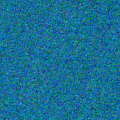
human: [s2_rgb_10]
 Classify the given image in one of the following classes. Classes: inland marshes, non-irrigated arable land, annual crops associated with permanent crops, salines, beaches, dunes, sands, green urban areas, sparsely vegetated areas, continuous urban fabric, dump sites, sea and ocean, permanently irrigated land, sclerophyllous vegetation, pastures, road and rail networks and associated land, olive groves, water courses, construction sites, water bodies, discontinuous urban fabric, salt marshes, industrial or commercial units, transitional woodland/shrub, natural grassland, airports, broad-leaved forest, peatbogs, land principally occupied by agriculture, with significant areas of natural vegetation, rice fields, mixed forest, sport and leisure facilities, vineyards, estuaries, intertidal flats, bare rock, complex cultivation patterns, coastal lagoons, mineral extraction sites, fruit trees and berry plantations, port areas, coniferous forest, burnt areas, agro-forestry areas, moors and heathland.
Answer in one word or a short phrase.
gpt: sea and ocean